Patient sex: F
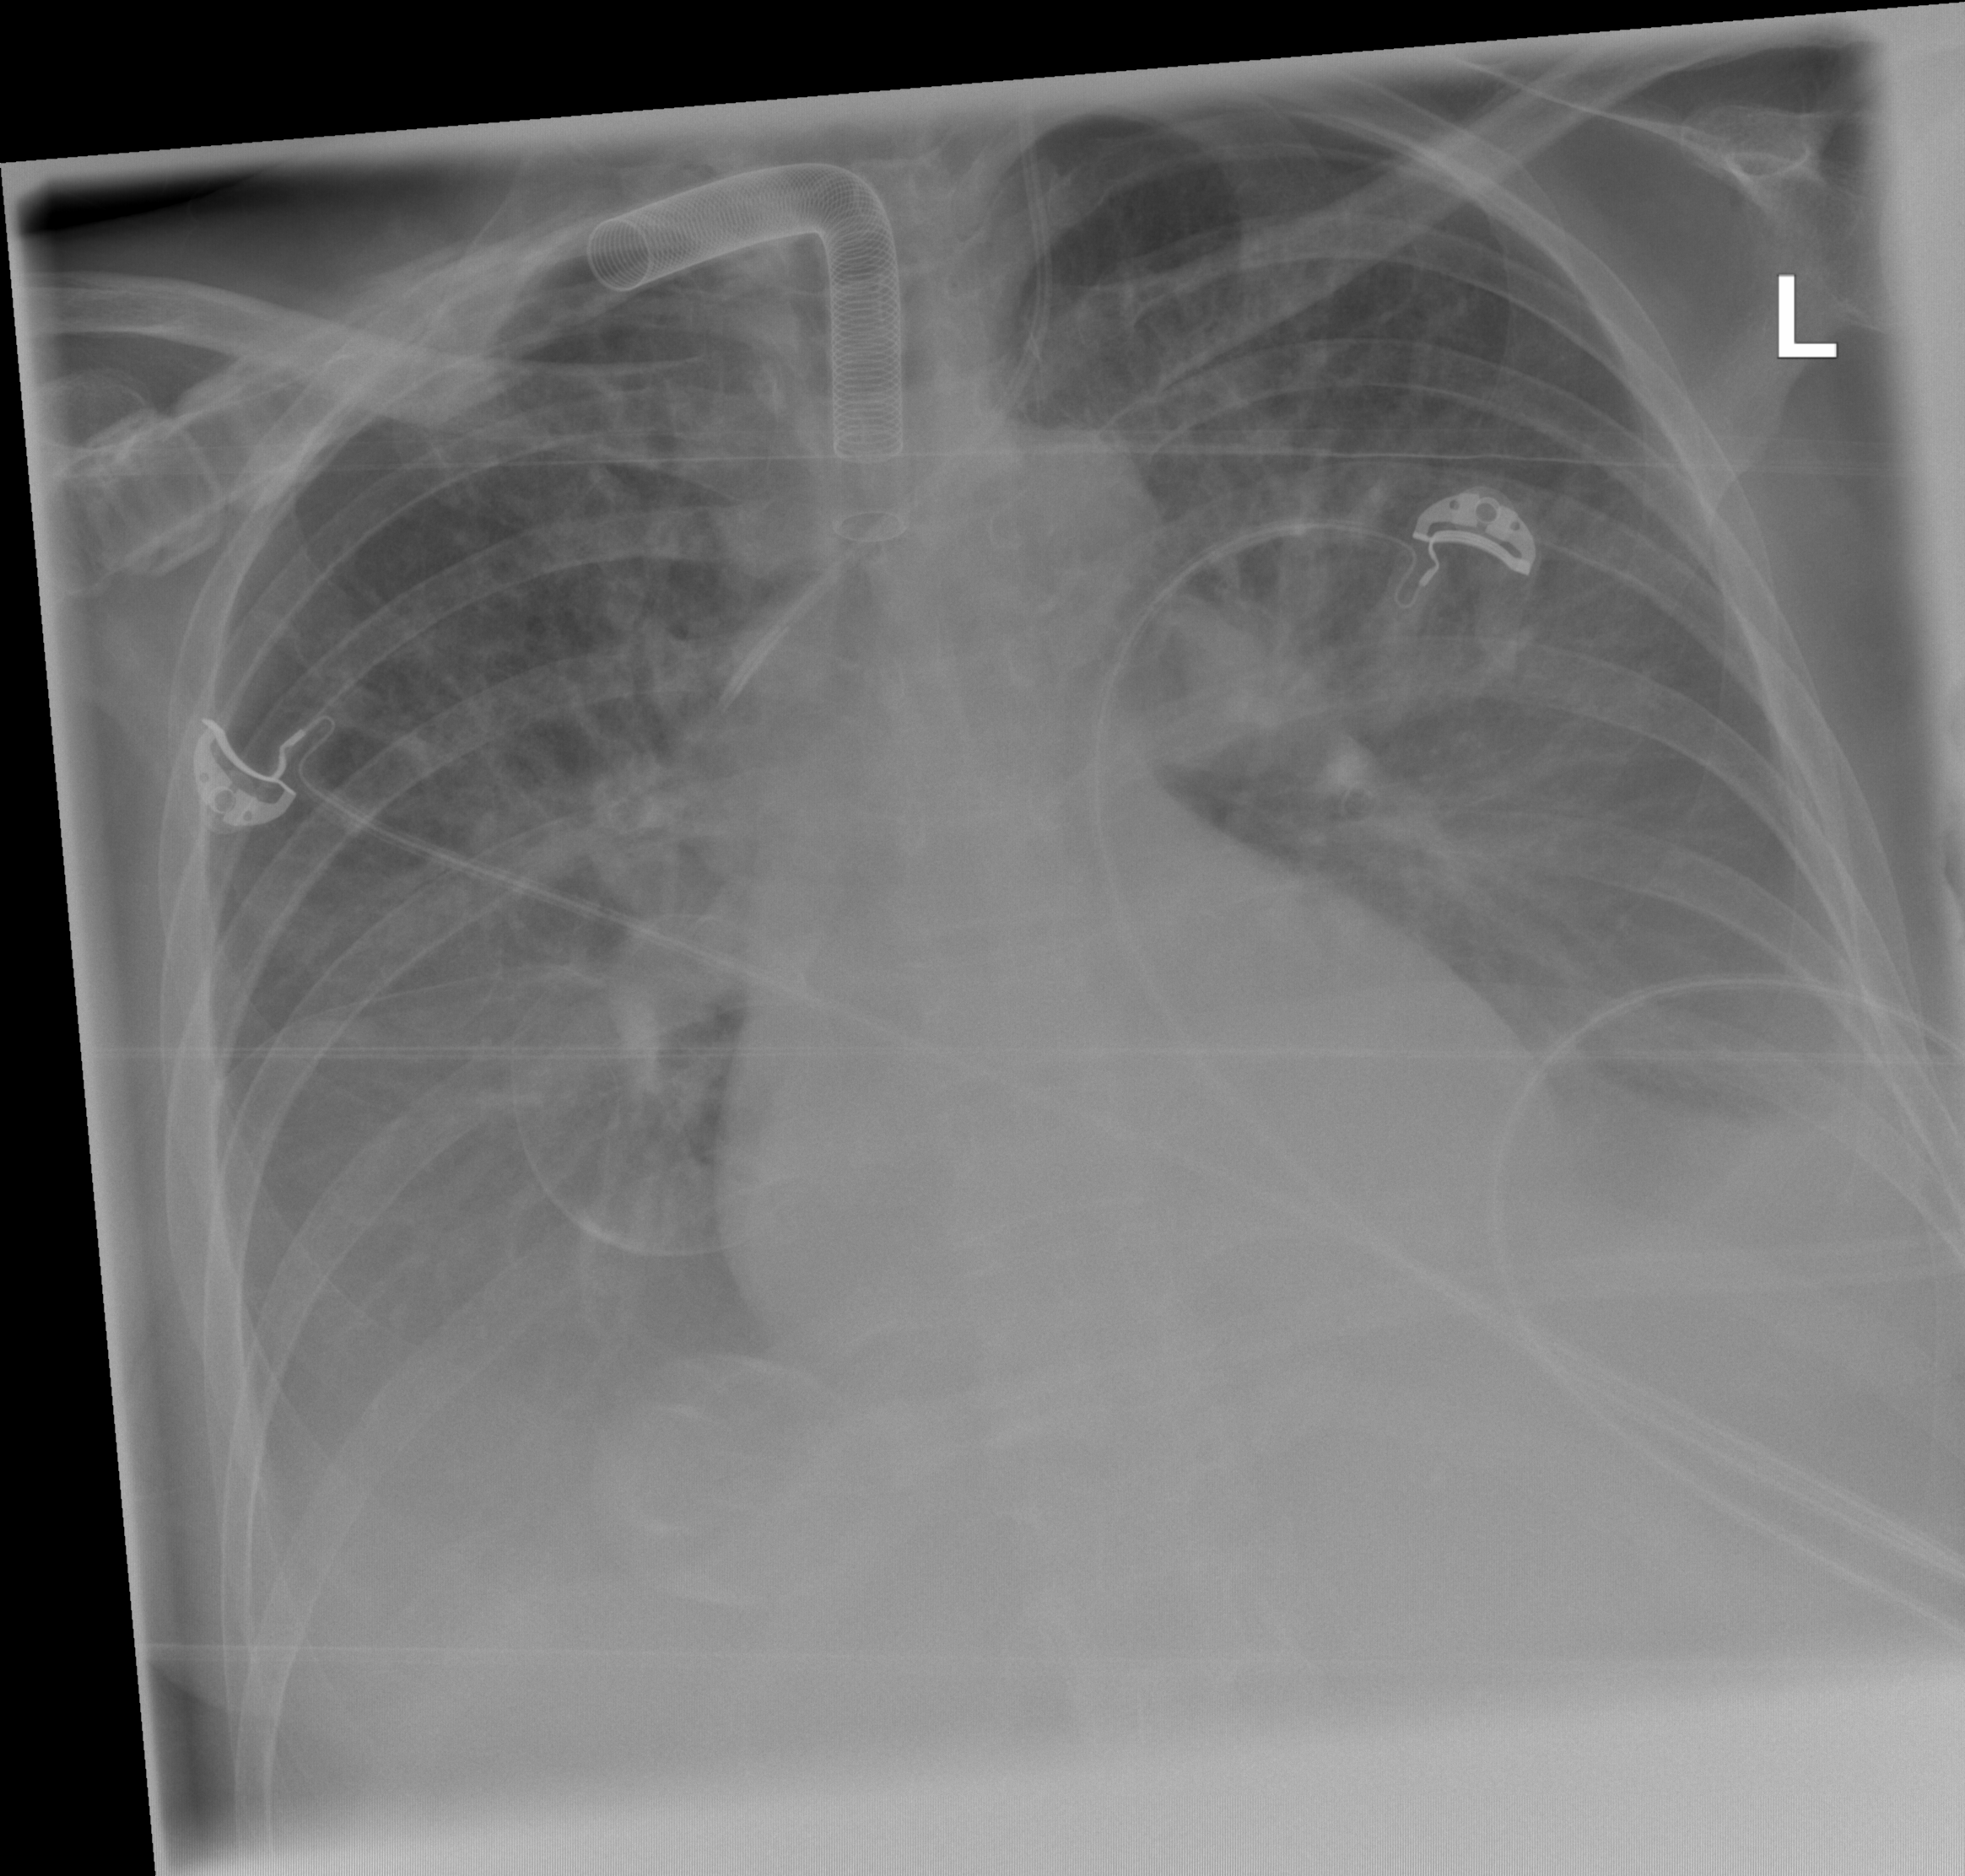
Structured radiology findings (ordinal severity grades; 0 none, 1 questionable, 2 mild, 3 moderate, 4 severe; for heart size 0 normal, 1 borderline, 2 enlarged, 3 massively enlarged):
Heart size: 0
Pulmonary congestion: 3
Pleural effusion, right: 2
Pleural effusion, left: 2
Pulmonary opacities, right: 0
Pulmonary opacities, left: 0
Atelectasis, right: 0
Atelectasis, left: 0